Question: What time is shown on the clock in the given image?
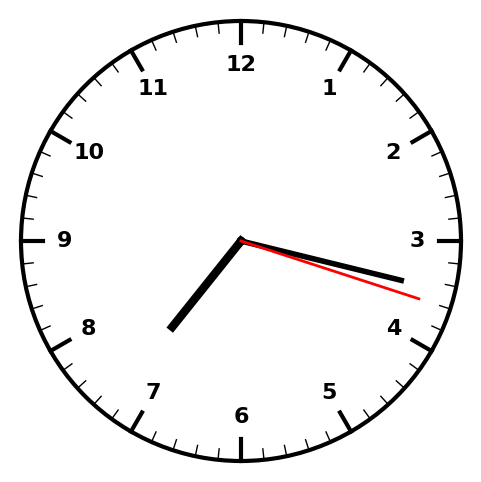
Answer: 07:17:18